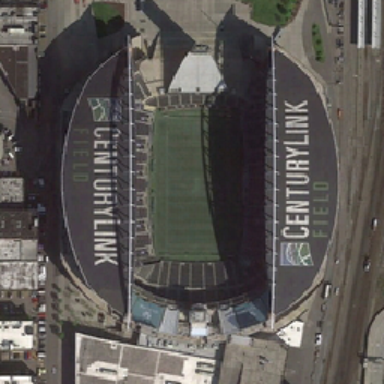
Two big roads are near the stadium without the roof .